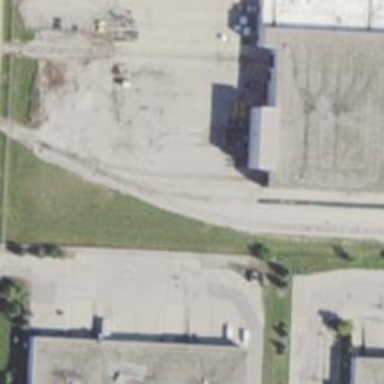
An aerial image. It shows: Rail spur service.